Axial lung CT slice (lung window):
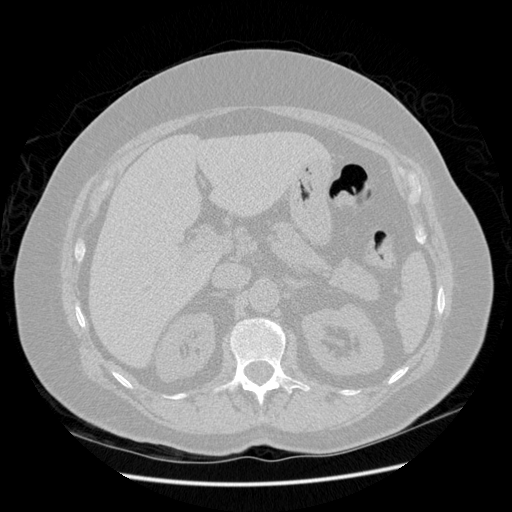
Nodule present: no